Interaction volume radius: 10 \u00c5
Interaction volume height: 20 \u00c5
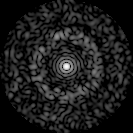
Disorder parameter: 0.8466